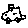
Label: car